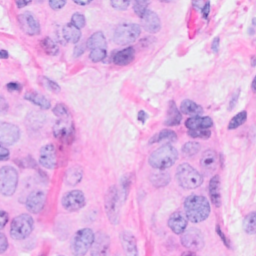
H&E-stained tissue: Breast